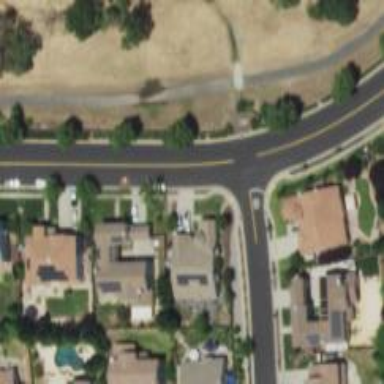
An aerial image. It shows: Road with stop sign.